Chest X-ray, PA view. Patient: 57 years old, sex M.
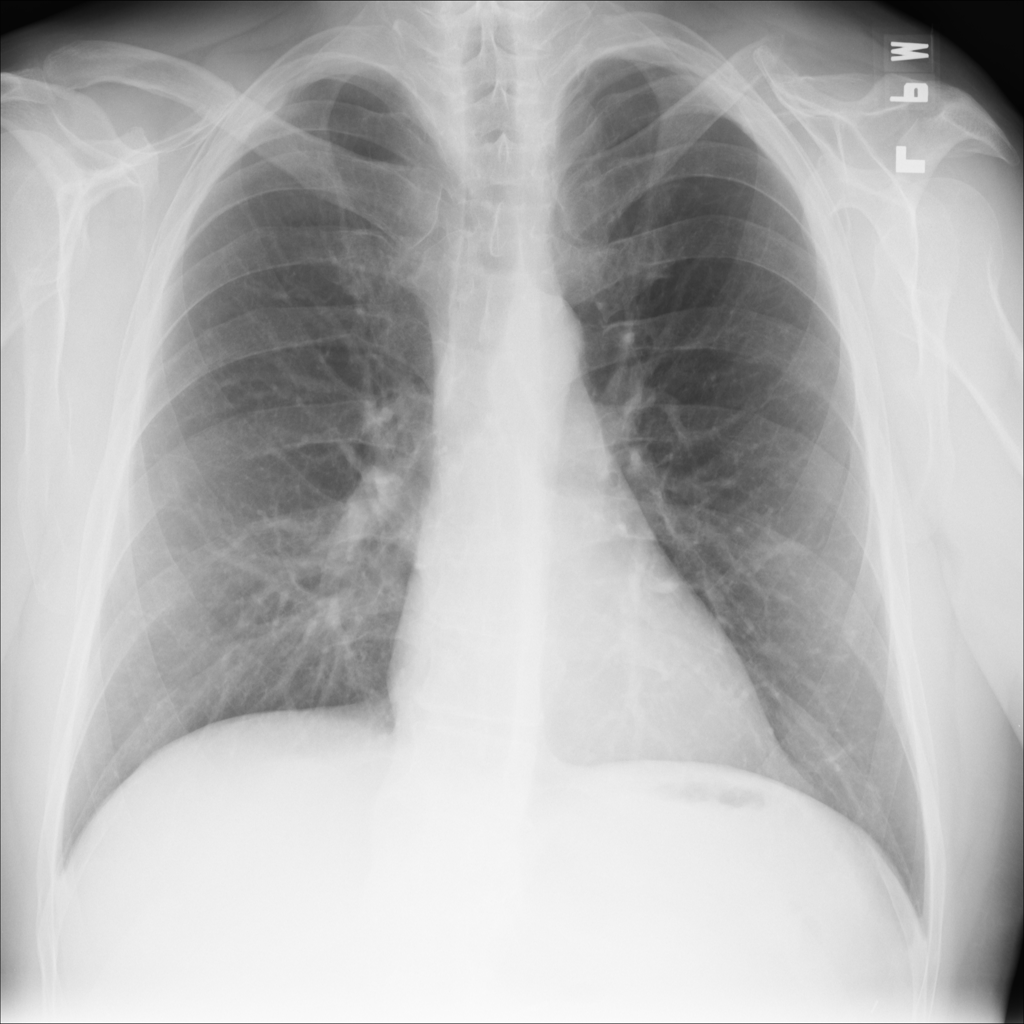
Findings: No Finding